Question: I am using a 3 LED sequencer circuit like below with my <URL> R3.

LED 1 connected to pin 2, LED 2 to pin 3, LED 3 to pin 4. The R1/R2/R3 are 330 ohm, 1/4 W each.
The code is:
'''
int myPins[] = {2,3,4}; // Set pin array to pins 2 through 4
void setup()
{
for (int thisPin = 0; thisPin < (sizeof(myPins)); thisPin++)
{
pinMode(myPins[thisPin],OUTPUT); // Set each pin in the array to OUTPUT mode.
}
}
void loop()
{
for (int thisPin = 0; thisPin < (sizeof(myPins)); thisPin++) // Loop every pin and switch ON & OFF.
{
digitalWrite(myPins[thisPin], HIGH); // Set LED ON.
delay(100); // Keep it ON for 100 ms.
digitalWrite(myPins[thisPin], LOW); // Set LED OFF for 50 ms and then goto next one.
delay(50);
}
}
'''
This seems to work fine in the begining. The LEDs blink on/off in sequence 13 times and then the LED connected to pin 2 stays on. When I re-upload my <URL> or even click any menu items on the IDE, the loop restarts.
Why is this happening, is this due to some noise in the circuit?
P.S.: On the 4th iteration of the 'loop()' it seems that the LED connected to pin 4 stays on for almost 200 ms instead of 100 ms, just before the 13th iteration the on board TX LED flashes once.
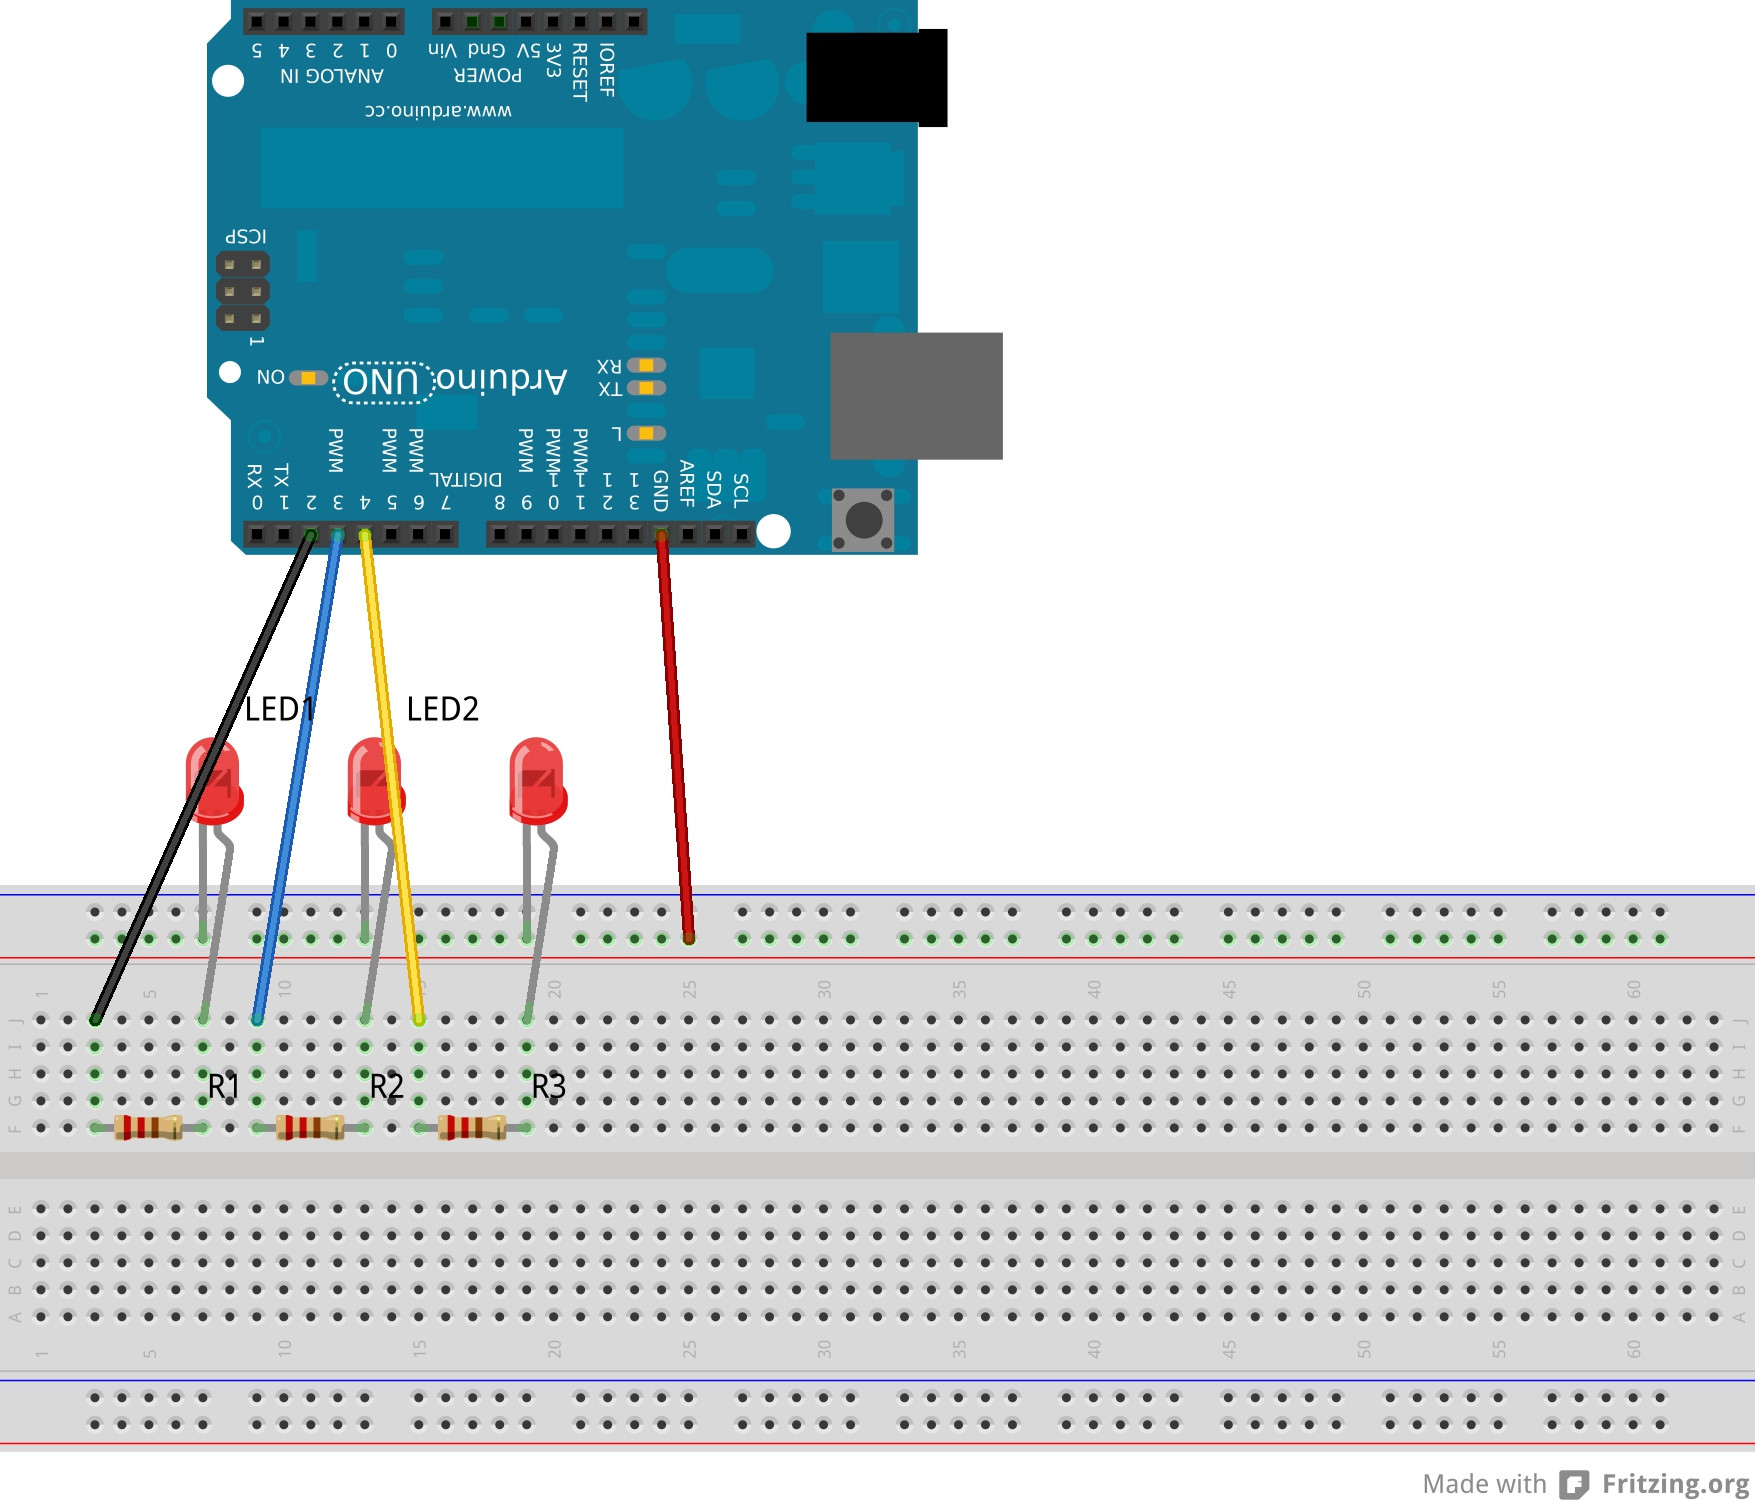
Answer: '''
int thisPin = 0; thisPin < (sizeof(myPins)); thisPin++
'''
Huh, nope. Read how the 'sizeof()' operator works. You want 'sizeof(myPins) / sizeof(myPins[0])' instead.